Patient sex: M
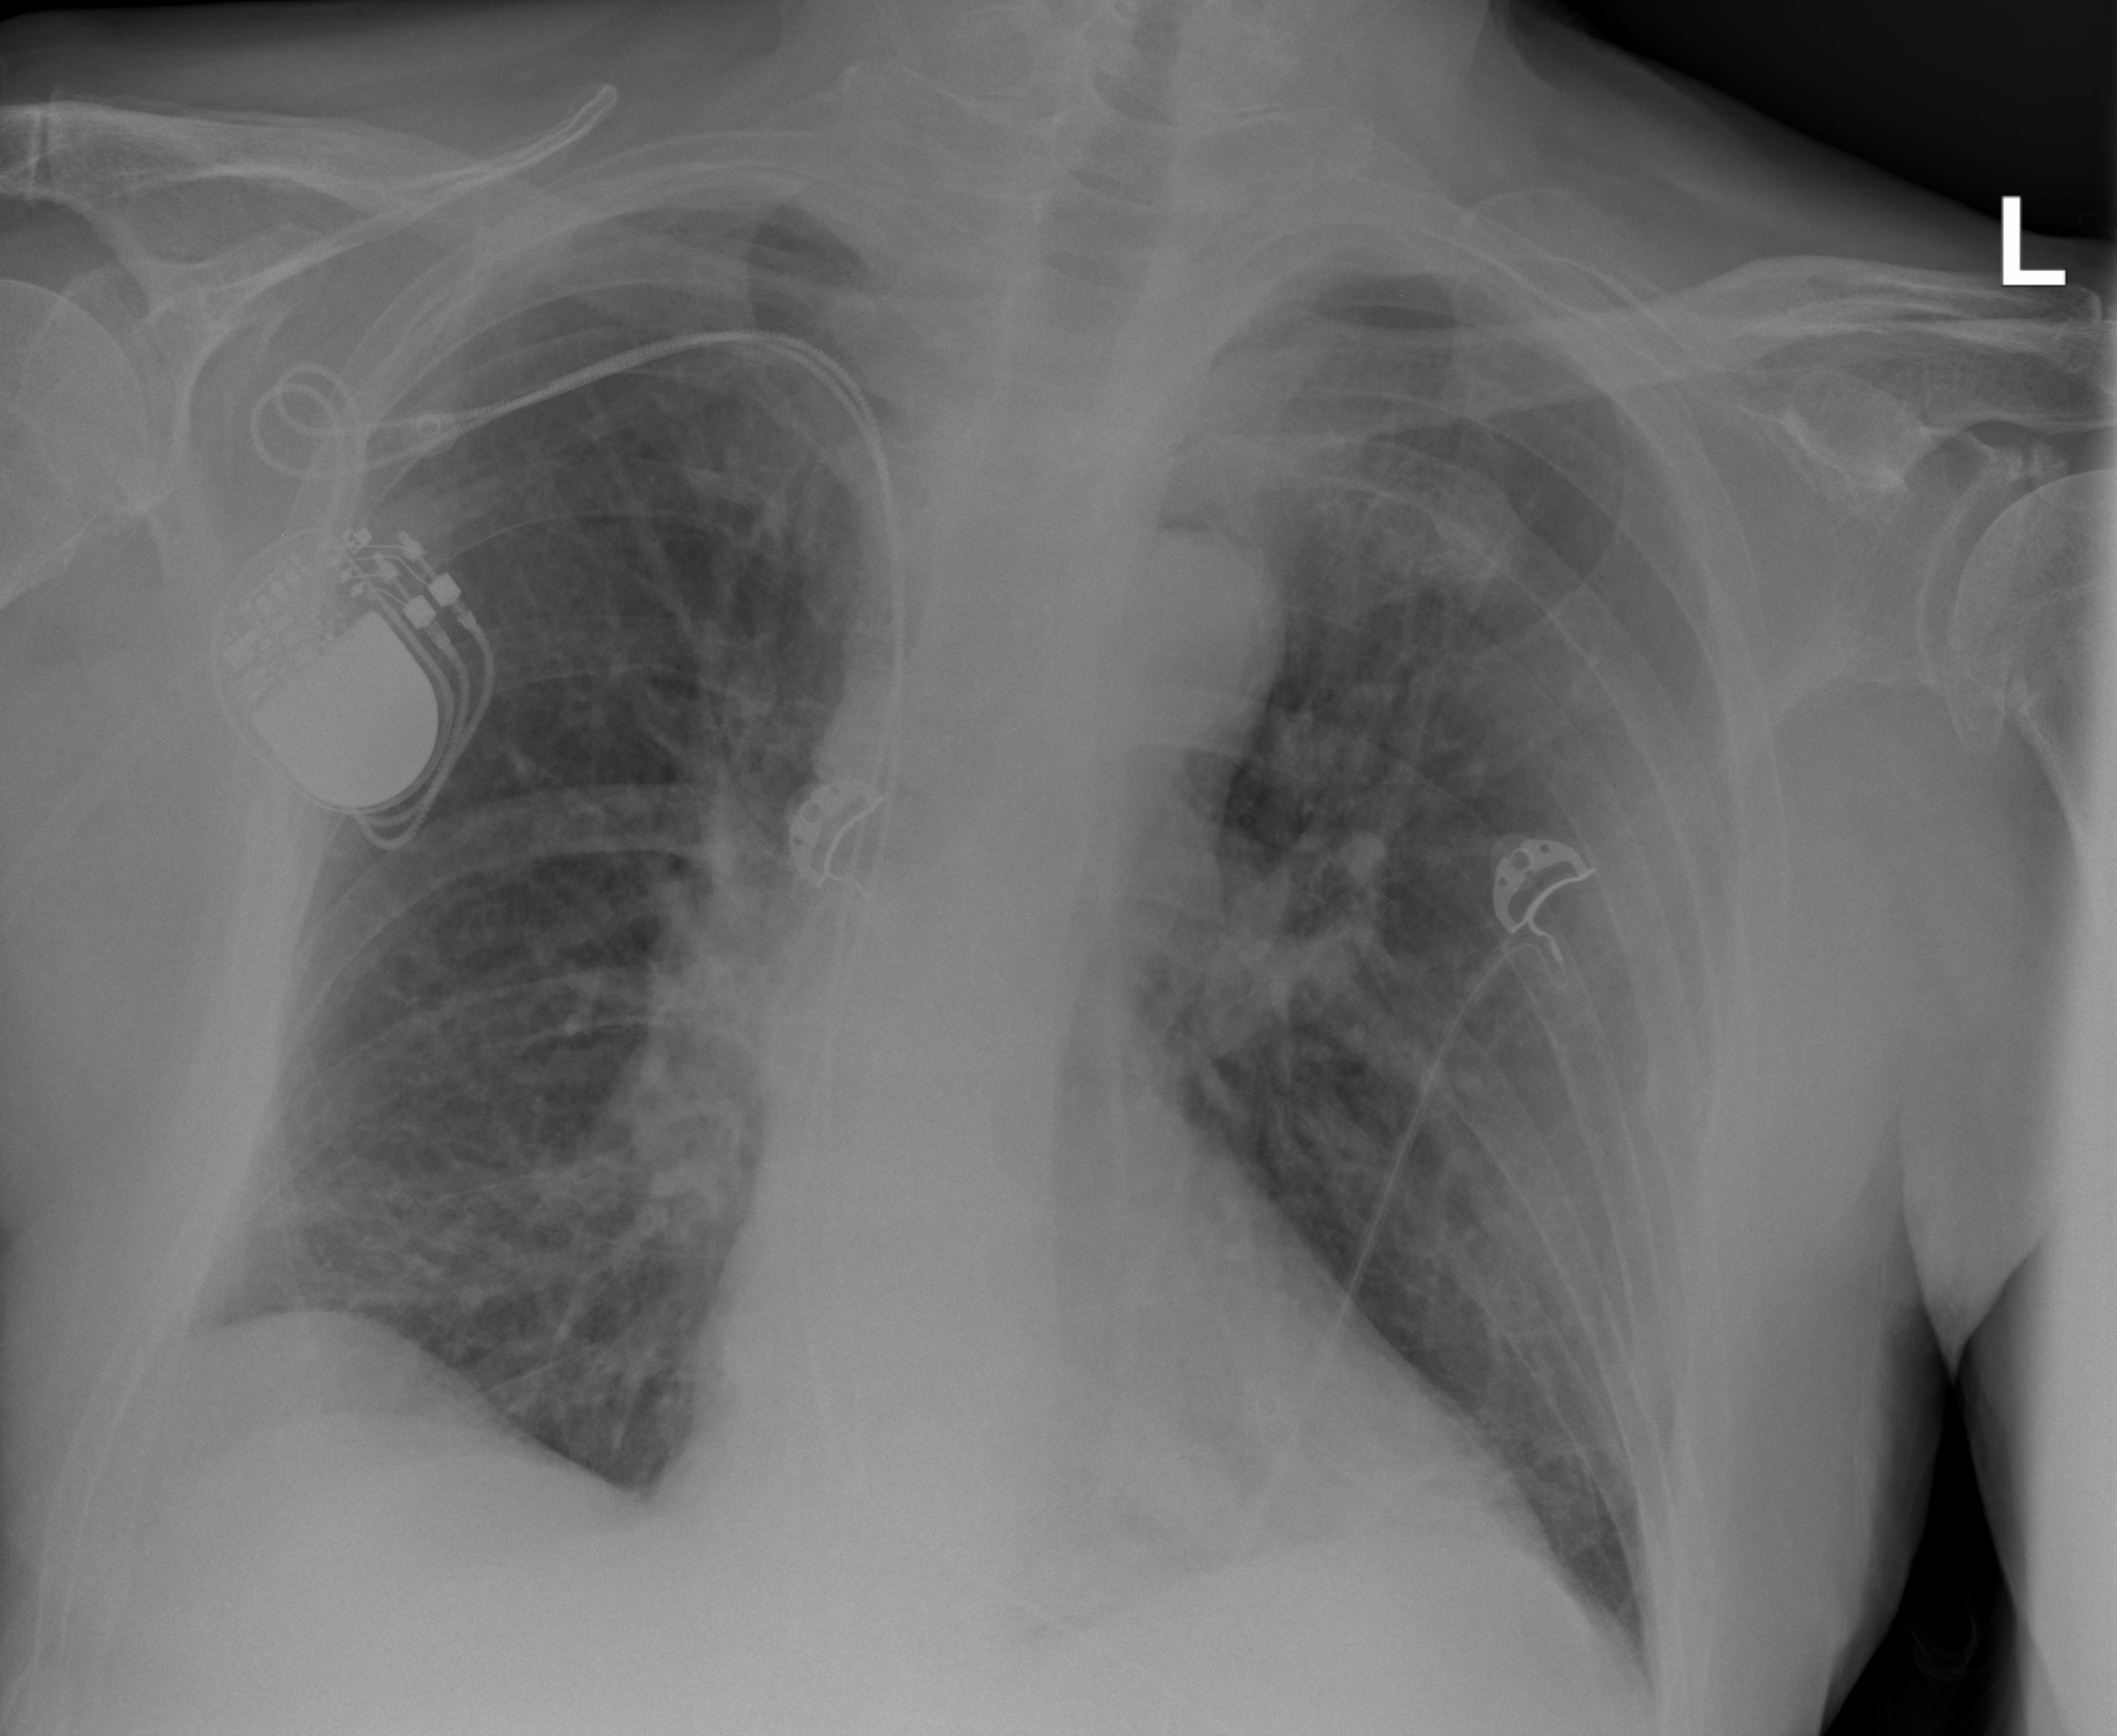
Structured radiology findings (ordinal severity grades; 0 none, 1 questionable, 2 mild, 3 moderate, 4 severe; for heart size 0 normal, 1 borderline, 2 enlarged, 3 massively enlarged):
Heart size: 0
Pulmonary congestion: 2
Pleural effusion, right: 1
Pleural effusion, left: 1
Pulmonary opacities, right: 2
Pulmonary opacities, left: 2
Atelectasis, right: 2
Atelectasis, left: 2